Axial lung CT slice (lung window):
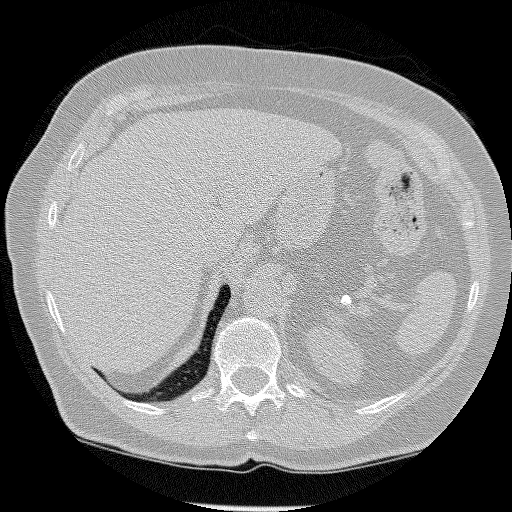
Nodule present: no